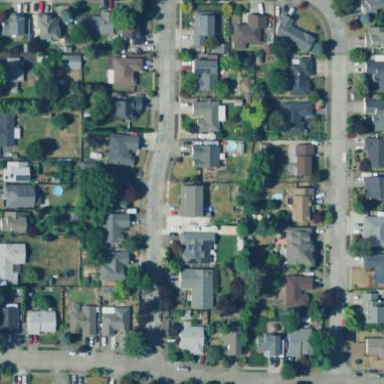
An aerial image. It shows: Residential area composed of single-family homes.